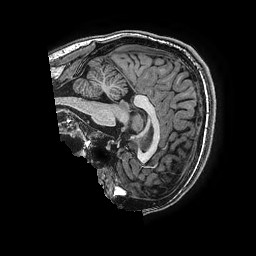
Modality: T1w
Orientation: sagittal
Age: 16
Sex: male
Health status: ill
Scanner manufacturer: ge
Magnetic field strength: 3 T
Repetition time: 0.0077 s
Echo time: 0.003436 s